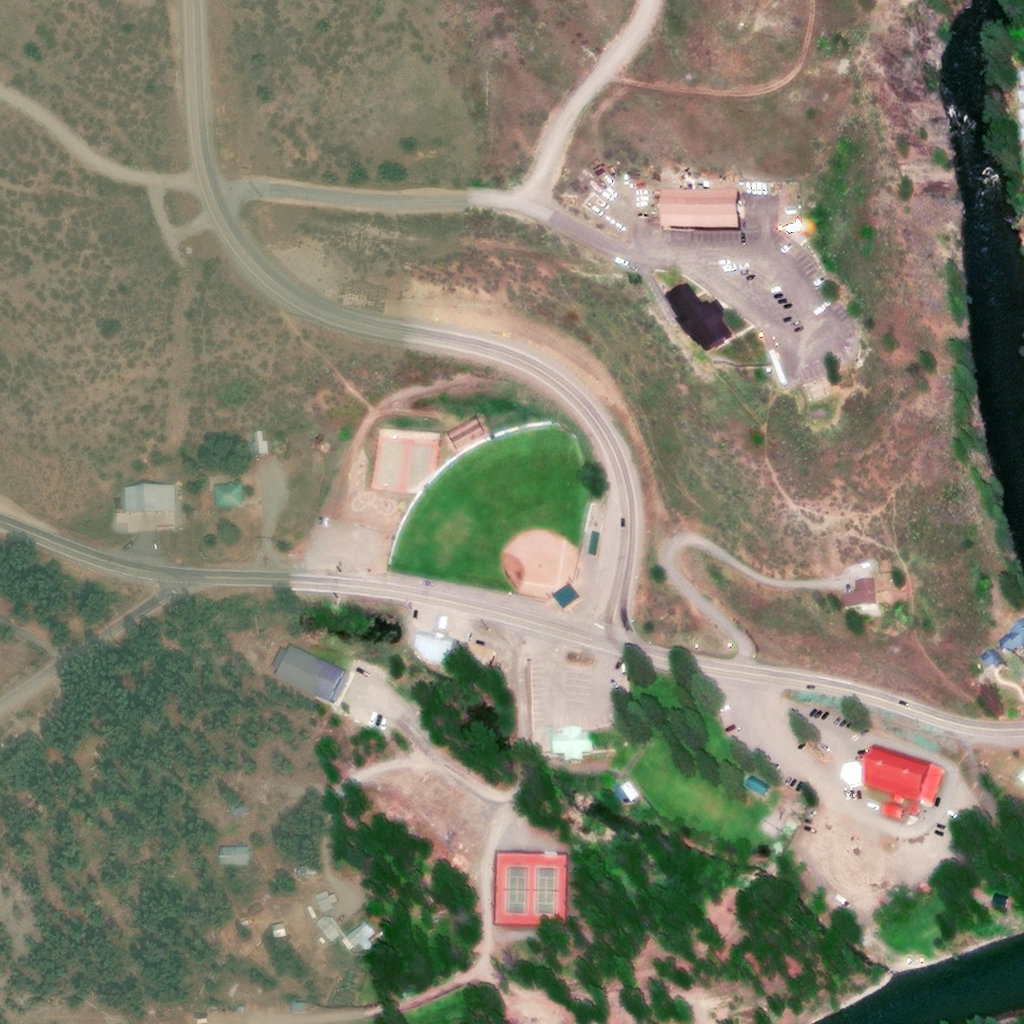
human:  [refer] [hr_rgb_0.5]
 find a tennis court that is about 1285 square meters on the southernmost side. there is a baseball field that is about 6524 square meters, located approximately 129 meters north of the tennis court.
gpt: <box>[[48, 83, 55, 90, 0]]</box>

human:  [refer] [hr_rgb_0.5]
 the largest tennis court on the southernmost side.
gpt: <box>[[48, 83, 55, 90, 0]]</box>

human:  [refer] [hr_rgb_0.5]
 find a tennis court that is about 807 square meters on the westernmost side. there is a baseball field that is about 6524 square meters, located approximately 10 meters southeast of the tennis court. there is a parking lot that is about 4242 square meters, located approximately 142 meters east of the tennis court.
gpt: <box>[[36, 41, 42, 47, 0]]</box>

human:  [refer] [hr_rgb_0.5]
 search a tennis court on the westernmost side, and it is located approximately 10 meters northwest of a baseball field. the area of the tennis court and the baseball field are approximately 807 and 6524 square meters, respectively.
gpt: <box>[[36, 41, 42, 47, 0]]</box>